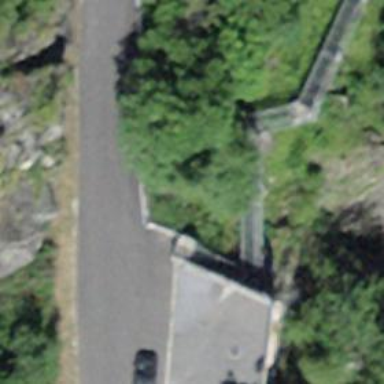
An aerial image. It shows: Gate.